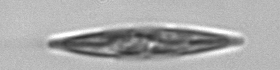
Label: Pleurosigma